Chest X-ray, PA view. Patient: 42 years old, sex M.
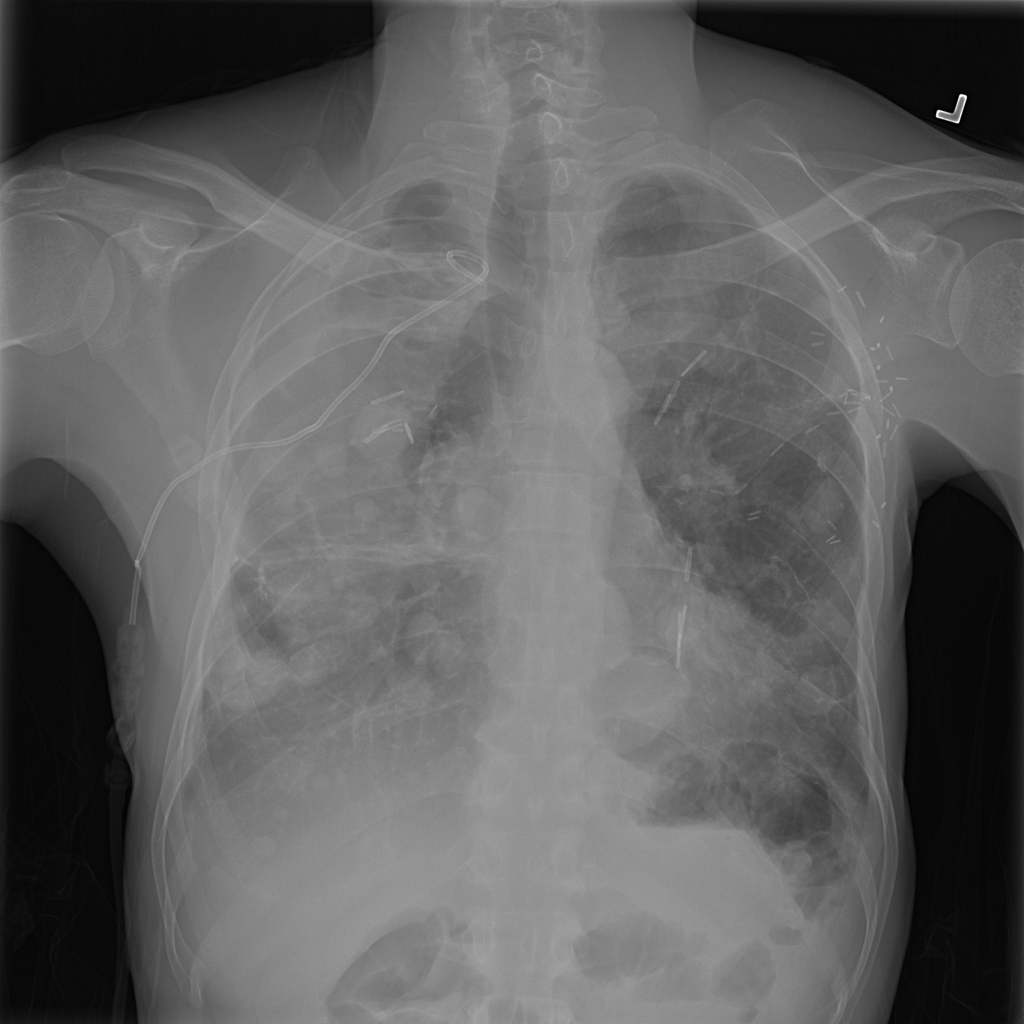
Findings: Mass, Nodule